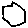
Label: hexagon